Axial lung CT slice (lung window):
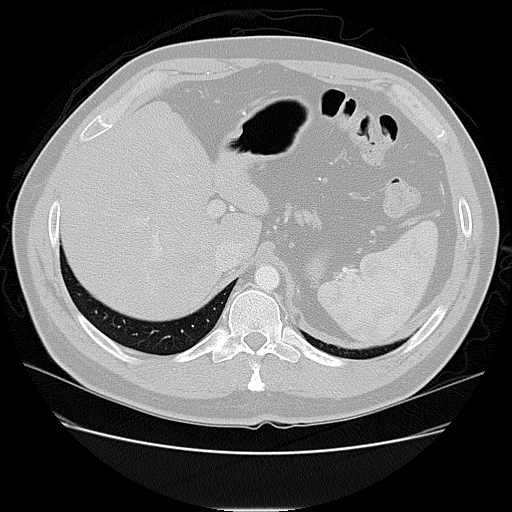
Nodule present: no